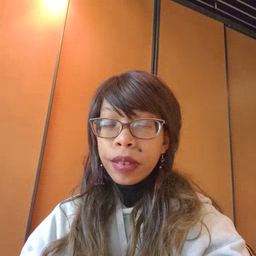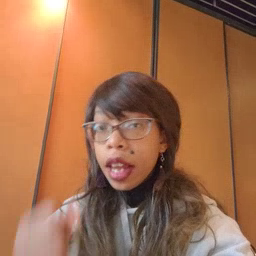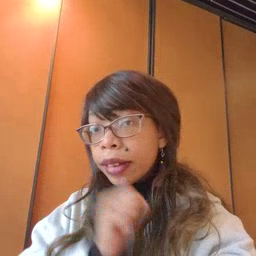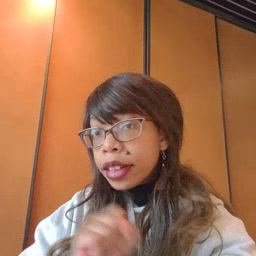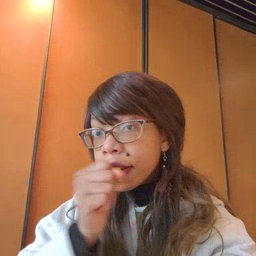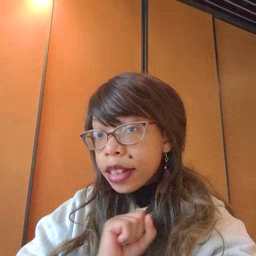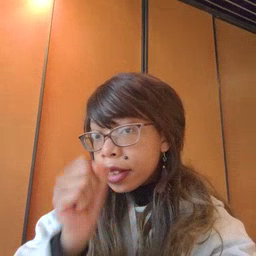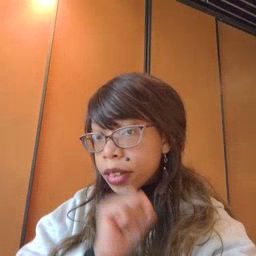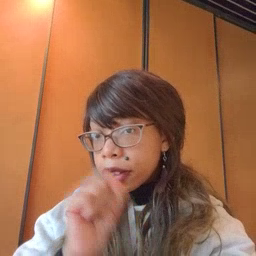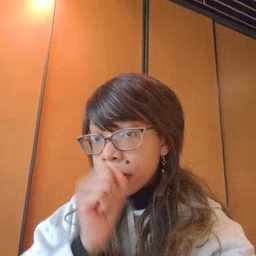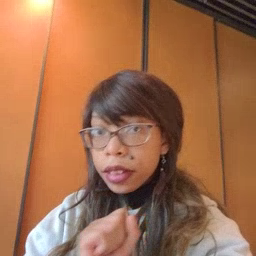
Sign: icecream